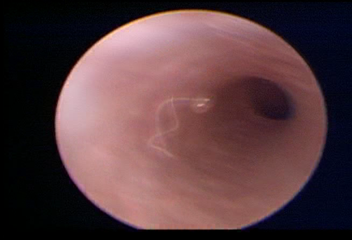
Modality: WLC
Class: Normal mucosa
Bladder cancer association: No